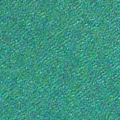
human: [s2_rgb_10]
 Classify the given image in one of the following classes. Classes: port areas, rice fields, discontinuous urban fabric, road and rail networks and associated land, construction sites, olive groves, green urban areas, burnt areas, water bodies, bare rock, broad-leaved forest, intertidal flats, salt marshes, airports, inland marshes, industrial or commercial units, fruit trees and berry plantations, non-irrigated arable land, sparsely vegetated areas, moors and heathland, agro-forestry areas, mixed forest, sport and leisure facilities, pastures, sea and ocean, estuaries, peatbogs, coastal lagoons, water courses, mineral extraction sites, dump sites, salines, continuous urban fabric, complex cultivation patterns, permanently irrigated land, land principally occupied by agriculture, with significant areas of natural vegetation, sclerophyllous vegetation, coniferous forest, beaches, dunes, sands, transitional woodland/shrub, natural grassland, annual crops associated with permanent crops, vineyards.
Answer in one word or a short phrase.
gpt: sea and ocean